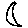
Label: moon